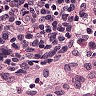
Metastatic tissue present: no